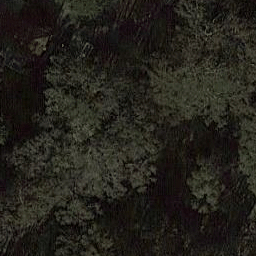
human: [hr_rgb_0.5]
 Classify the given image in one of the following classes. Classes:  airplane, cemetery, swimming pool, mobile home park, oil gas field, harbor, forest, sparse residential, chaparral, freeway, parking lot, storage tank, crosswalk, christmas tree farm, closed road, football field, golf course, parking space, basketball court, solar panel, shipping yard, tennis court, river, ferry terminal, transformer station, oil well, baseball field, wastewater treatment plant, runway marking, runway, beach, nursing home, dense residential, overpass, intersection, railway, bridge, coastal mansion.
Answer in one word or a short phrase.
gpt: forest